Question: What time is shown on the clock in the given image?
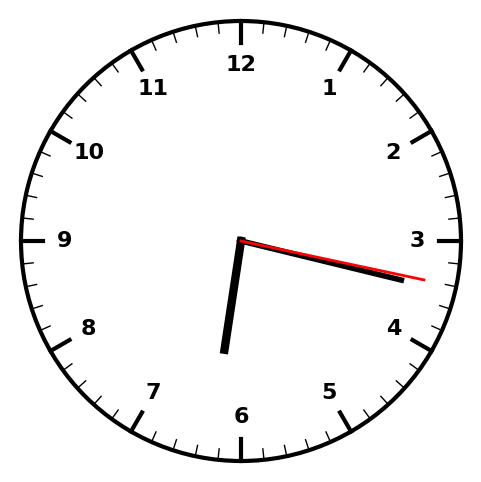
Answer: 06:17:17